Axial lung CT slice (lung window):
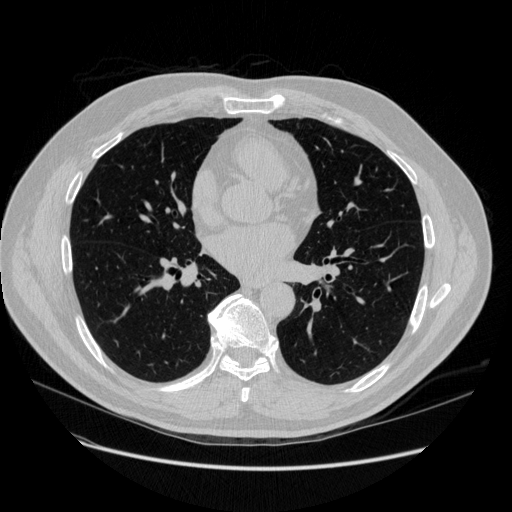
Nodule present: no